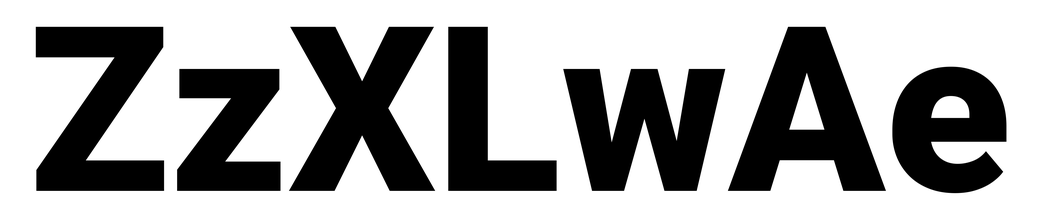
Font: Roboto_Black